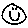
Label: smiley face